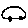
Label: car